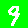
Digit: 9